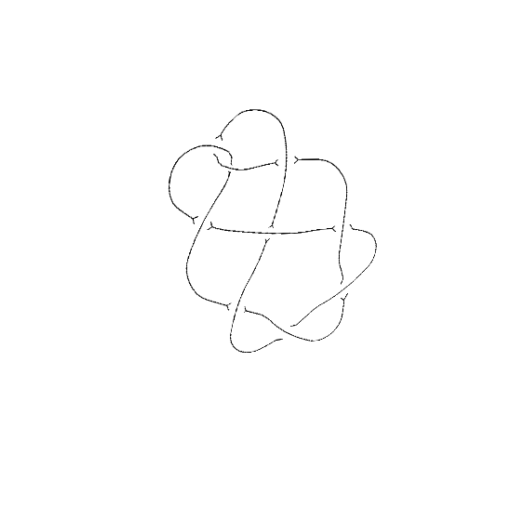
Crossing number: 9